Field crop: maize
Growth stage: 2
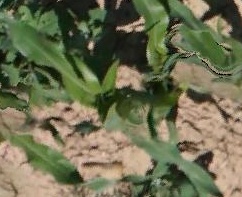
Species: maize